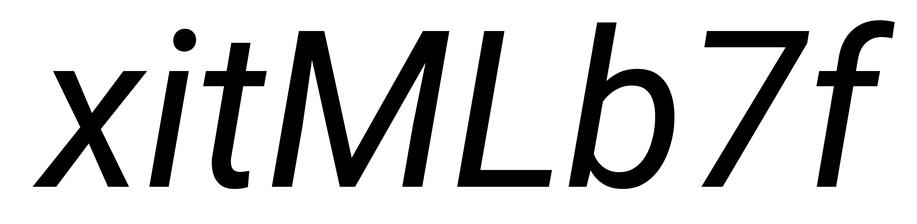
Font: Roboto-Italic_Italic